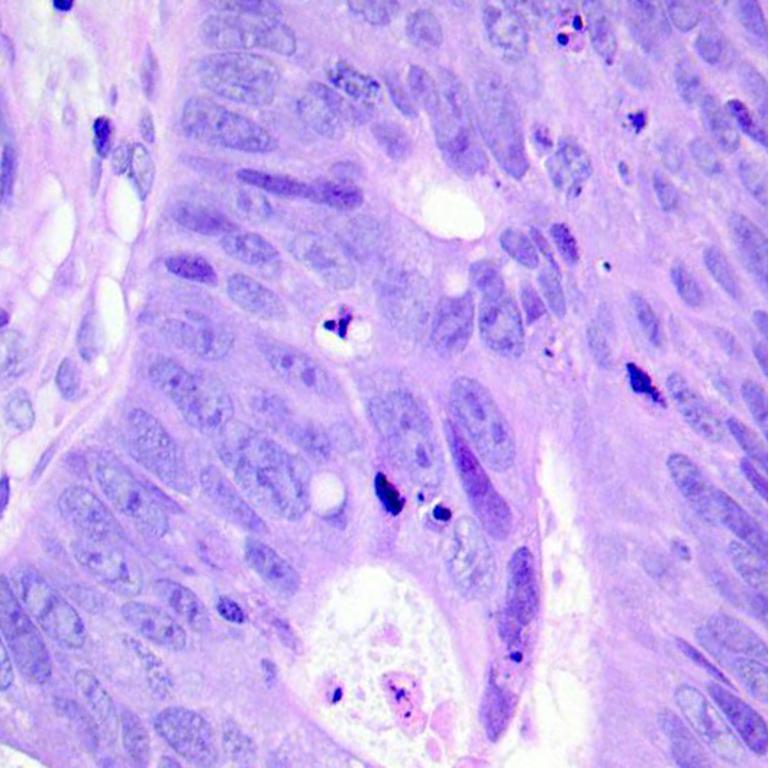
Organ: colon
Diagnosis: adenocarcinomas